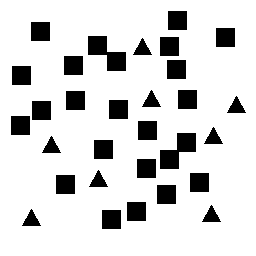
Squares: 24
Triangles: 8
Stars: 0
Total shapes: 32